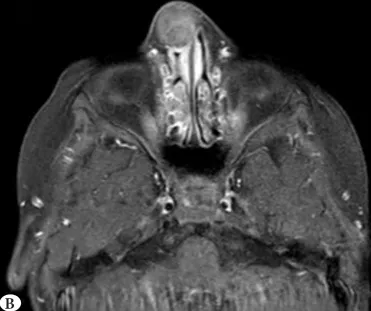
B) T1-weighted MRI shows a 2.2x1.9x1.6 cm-sized, hypointense, well-circumscribed, nodular solid mass on the tip of the nose.
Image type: radiology (mri)